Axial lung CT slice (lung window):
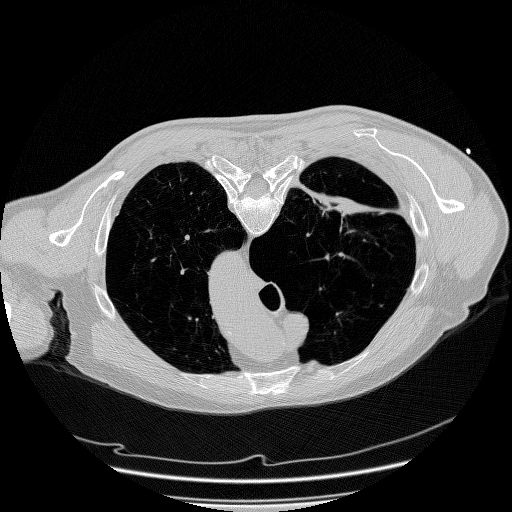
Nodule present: no